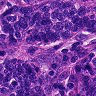
Metastatic tissue present: yes